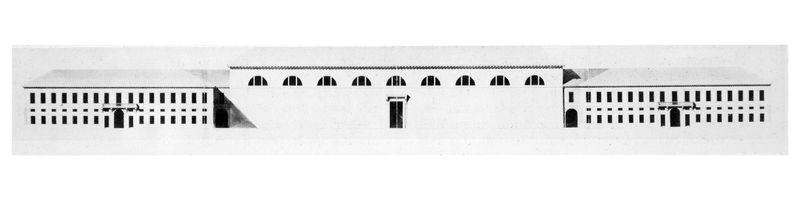
Titel: Marstallgebäude der Residenz in München - Fassadenaufriss
Künstler: Carl von Fischer
Standort: München
Institution: Architektursammlung der Technischen Universität
Schlagwörter: flügel, schatten, weiß, fenster, grau, hell, licht, schwarz, skizze, tür, zeichnung, dach, gebäude, haus, schloss, wand, architektur, lang, klassizismus, front, dachziegel, balkon, papier, modell, ansicht, bogen, fassade, türen, schule, mauer, grafik, breitformat, türe, rundbogen, symmetrie, streng, gerade, seitenansicht, glatt, model, tor, balkone, halle, anbau, foto, fotografie, bögen, harmonie, eingang, eingänge, irrenanstalt, münchen, palast, palazzo, minimalismus, linie, symmetrisch, druck, schwarz-weiß, entwurf, tinte, langhaus, halbrund, fries, portal, tore, sims, gefängnis, risalit, obergaden, mezzanin, zentral, industrialisierung, vorderansicht, geschosse, plan, museum, breit, geschoss, kaserne, aufriss, haupteingang, mittelbau, teil, seitenflügel, thermenfenster, flügelbauten, markthallen, marschstall, nebeneingänge, strukturiert, vorderfront, universität, knast, oberlichte, kantig, symmetry, querformatig, 20. jahrhundert, fassadae